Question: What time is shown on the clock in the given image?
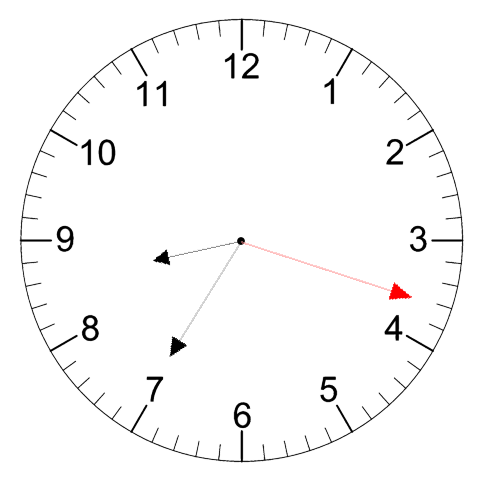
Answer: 08:35:18